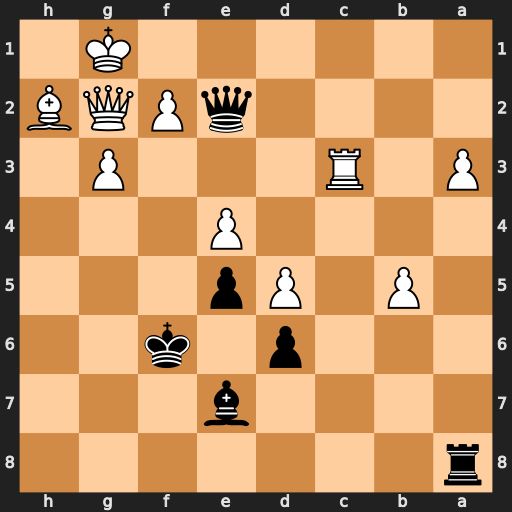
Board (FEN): r7/4b3/3p1k2/1P1Pp3/4P3/P1R3P1/4qPQB/6K1
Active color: b
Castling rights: -
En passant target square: -
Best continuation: Qe1+ Qf1 Qxc3